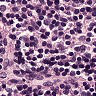
Metastatic tissue present: no